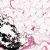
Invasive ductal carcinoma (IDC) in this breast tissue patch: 0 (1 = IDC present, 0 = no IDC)